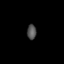
Tissue: lung
Cell type: Endothelial cells
Senescence score: 0.5867
Nuclear area (px): 135
Mean DAPI intensity: 81.185